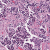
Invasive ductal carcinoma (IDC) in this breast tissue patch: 1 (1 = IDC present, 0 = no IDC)